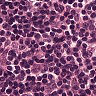
Metastatic tissue present: no